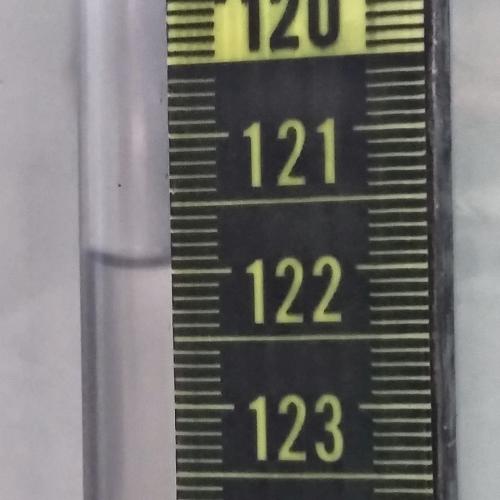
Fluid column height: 121.9 cm